Question: I have this
Multiple choice form, the button goes to a certain page when clicked. However, I want it to run something specific when the page is reached. So if someone submits the form with Orc Camp selected, they would go through one set of code, but if Orc City was selected they would go through another.
I know how to do this in the same page (IF isset post etc) but I don't know how to link the button result to another page!
EXAMPLE
Orc Camp is selected, button is pressed and user goes to different page, lets call it battle.php
The page will echo "You have attacked Orc Camp" if Orc Camp was selected.
If Orc Village was selected, it will again go to battle.php but will echo "You have attacked Orc Village"
Sorry if I haven't described the problem well enough
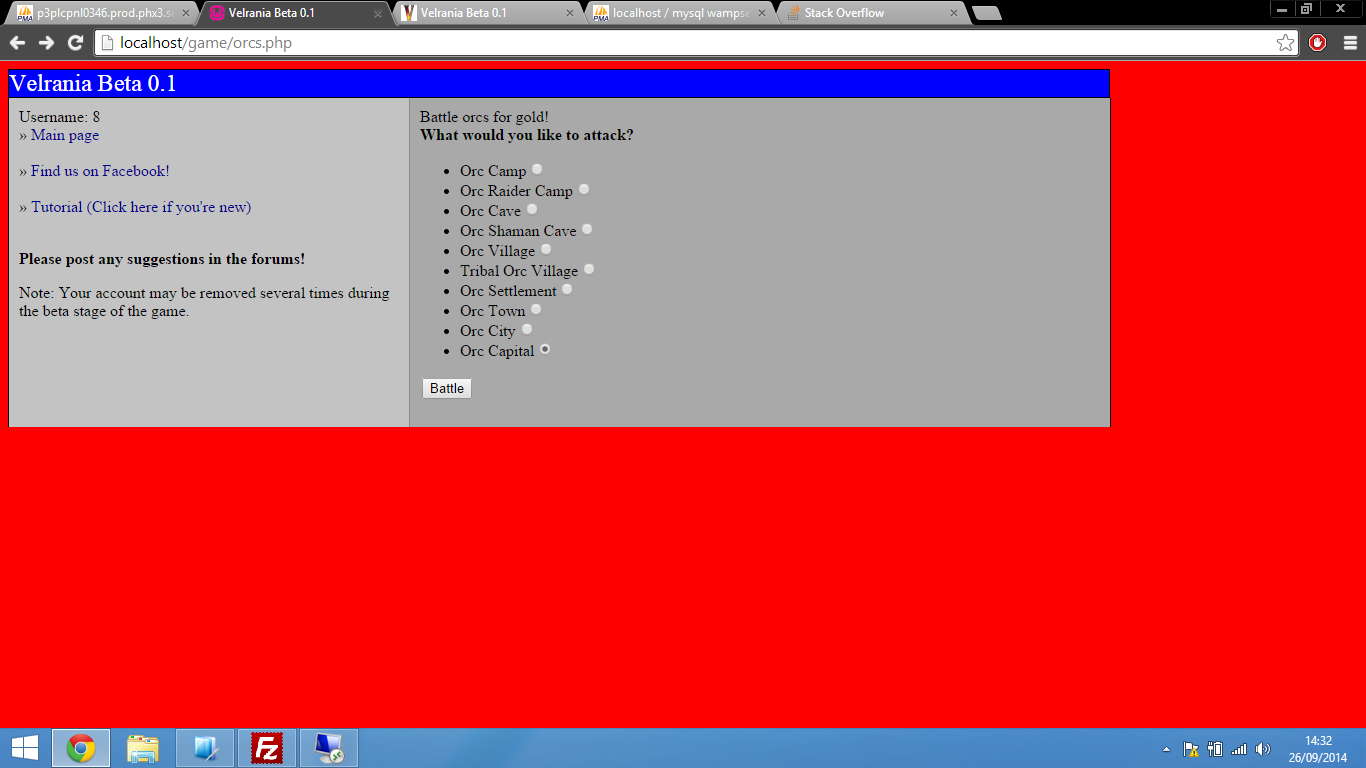
Answer: If you are using a form like:
'''
<form action="http://somesite.com/battle" method="POST">
'''
OR
'''
<form action="http://somesite.com/overview" method="POST">
'''
All the values that are within a '<form></form>' tag are automatically saved in $_POST. An easy tip I use to see which values get passed is just use 'var_dump($_POST)' to print all the data to the screen that was saved in $_POST.
Example form on battle.net:
'''
<form action="http://somesite.com/battle" method="post">
<input type="radio" name="action" value="attack">Attack<br>
<input type="radio" name="action" value="defend">Defend<br>
</form>
'''
The action is now set to go to battle page, so now you just need to get the data on the battle page like:
'''
if(isset($_POST['action']))
'''
The only thing you need to do now, is add error handling and your logic etc.. to the battle page.